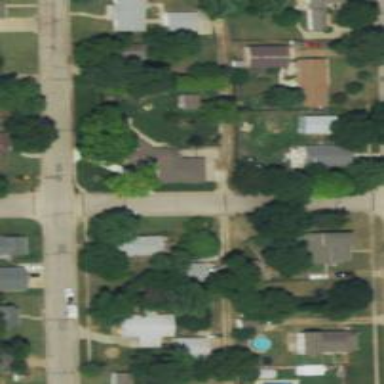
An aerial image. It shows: Alleyway designated as service road.